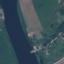
Land use / land cover: River